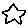
Label: star